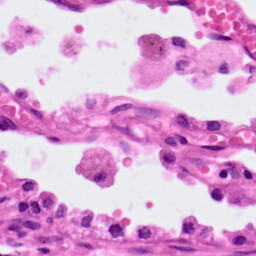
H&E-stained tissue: Lung